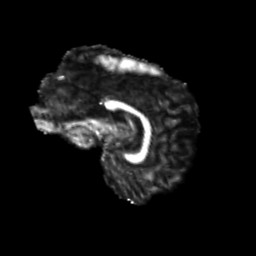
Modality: FA
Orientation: sagittal
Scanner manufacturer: siemens
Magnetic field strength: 3 T
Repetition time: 9.2 s
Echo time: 0.084 s